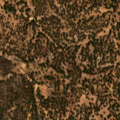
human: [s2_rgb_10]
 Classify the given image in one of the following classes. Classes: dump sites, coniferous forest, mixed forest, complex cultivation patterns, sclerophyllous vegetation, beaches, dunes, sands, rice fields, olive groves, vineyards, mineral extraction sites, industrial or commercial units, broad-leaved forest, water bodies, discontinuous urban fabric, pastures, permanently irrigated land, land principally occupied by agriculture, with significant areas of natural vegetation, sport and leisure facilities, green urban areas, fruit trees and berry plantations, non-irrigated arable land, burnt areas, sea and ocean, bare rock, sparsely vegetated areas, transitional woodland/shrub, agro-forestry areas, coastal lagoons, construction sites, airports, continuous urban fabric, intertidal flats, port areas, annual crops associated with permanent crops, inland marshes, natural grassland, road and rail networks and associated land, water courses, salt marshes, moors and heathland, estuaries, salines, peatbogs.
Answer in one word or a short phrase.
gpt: agro-forestry areas, coniferous forest, mixed forest